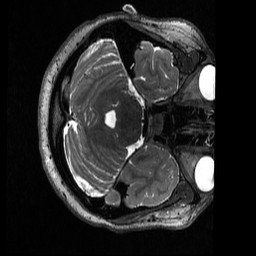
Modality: T2w
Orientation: axial
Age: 18
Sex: female